Brain MRI, t1w sequence, axial 2D slice.
Patient: age 3, sex F, weight 95 kg, height 1.95 m
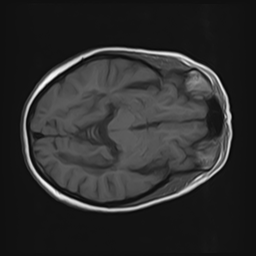